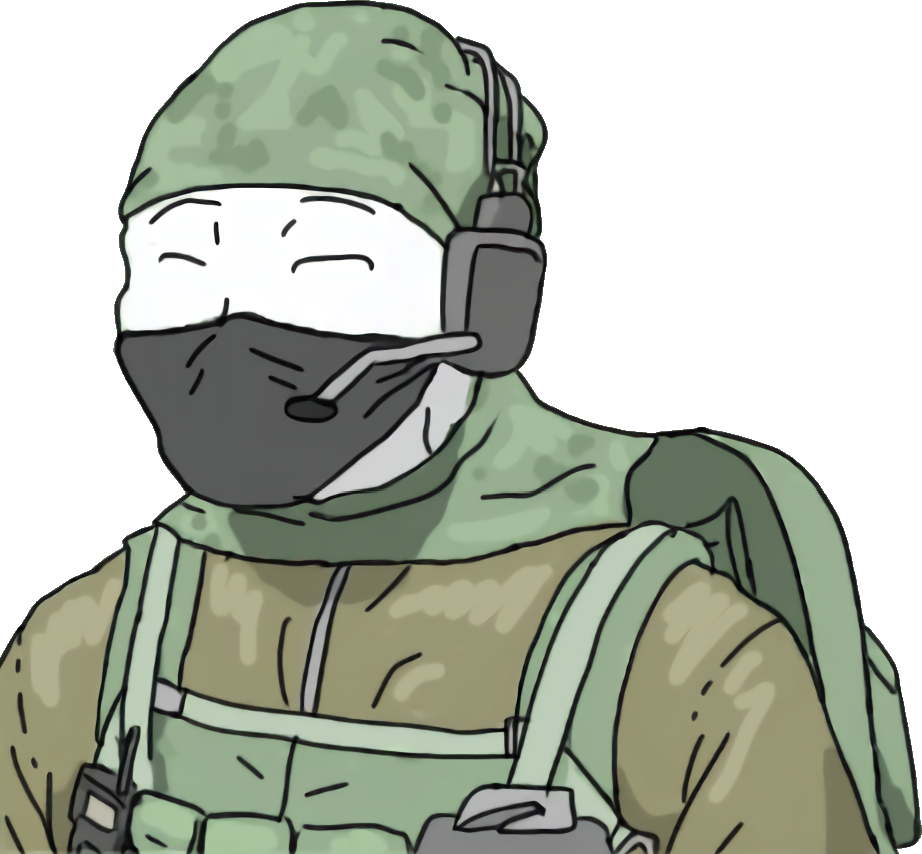
Label: 5_Bloomer